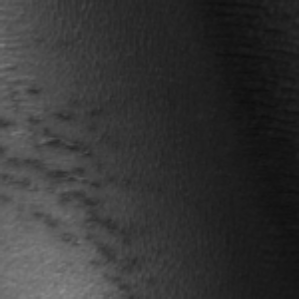
Label: frost